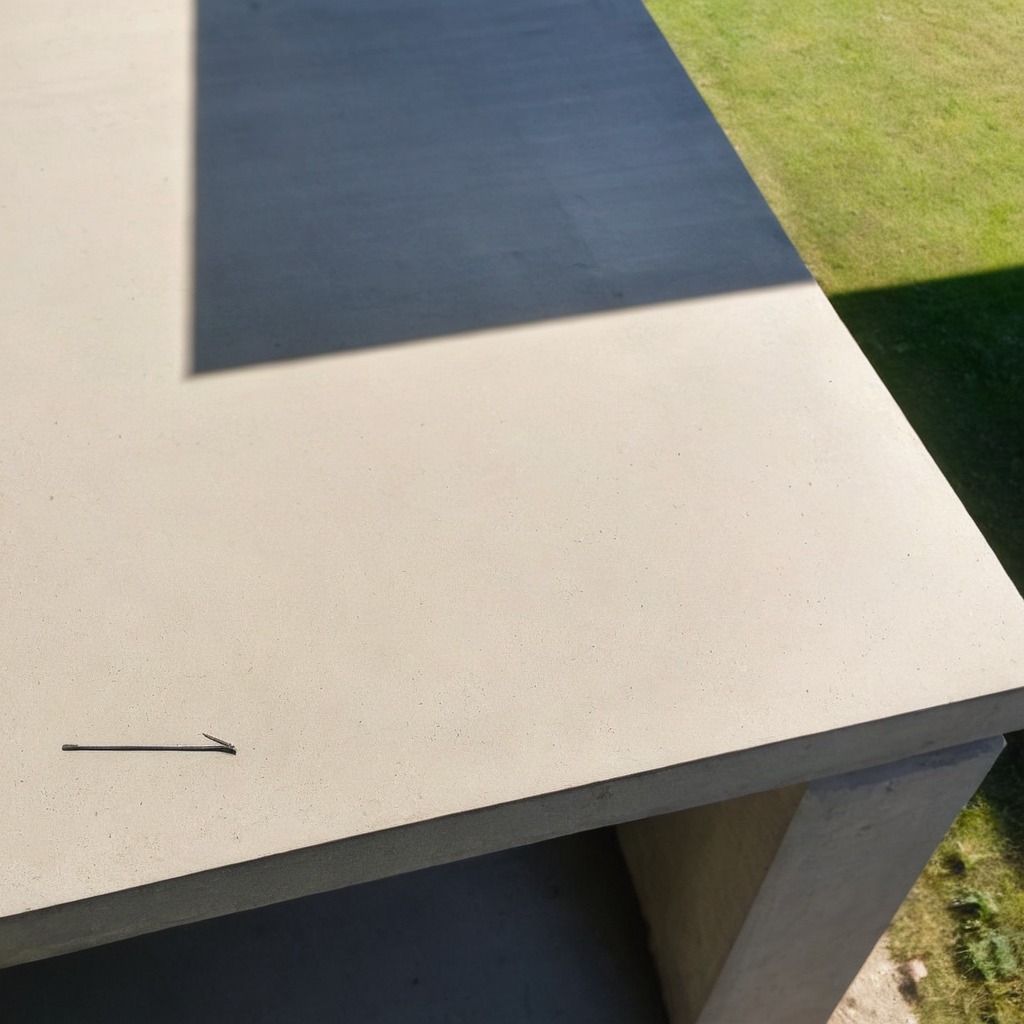
A nail is lying on a wooden table.